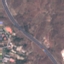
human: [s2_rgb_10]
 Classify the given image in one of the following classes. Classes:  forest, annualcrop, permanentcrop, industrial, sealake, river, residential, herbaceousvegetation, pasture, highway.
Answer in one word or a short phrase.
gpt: Highway